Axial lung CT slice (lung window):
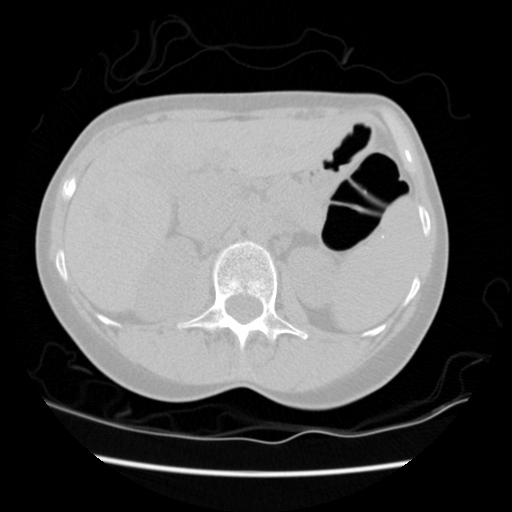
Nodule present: no